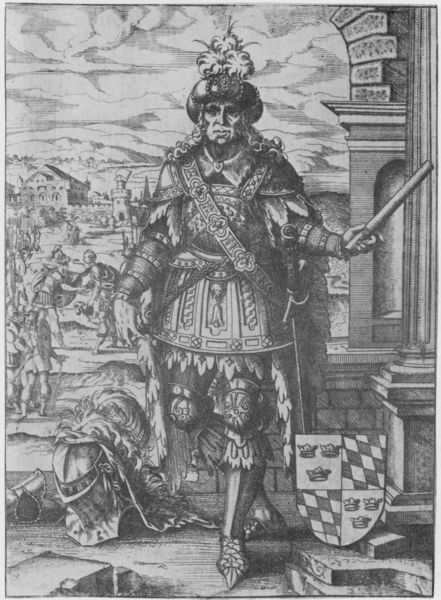
Titel: Bildnis des Gundoaldus (Gundtholdus)
Künstler: Jost Amman
Institution: (Seriendruck)
Schlagwörter: feder, himmel, mann, wolken, landschaft, menschen, stadt, grau, nase, säule, blick, gürtel, haus, leute, architektur, augen, barock, federn, bildnis, porträt, häuser, haare, krone, locken, pferd, stock, turm, federbusch, schärpe, kopfbedeckung, holzschnitt, bogen, schuhe, stab, grafik, graphik, krieg, könig, soldaten, stufen, tor, schild, ruine, burg, druck, schwarzweiss, stich, schwert, uniform, waffen, waffe, helm, herrscher, ritter, rüstung, sieg, buchdruck, rolle, wappen, rauten, harnisch, sporen, turban, kronen, seriendruck, helmzier, beinschienen, marschall, bildni, feldherrn, turband, wappen rüstung, prachtuniform